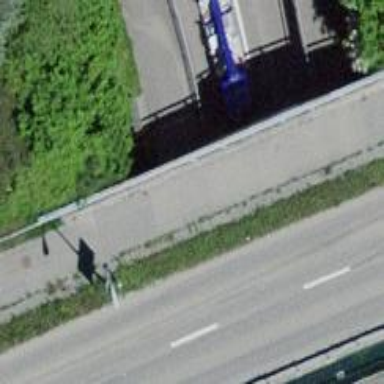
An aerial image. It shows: Footway on asphalt surface passing through tunnel.